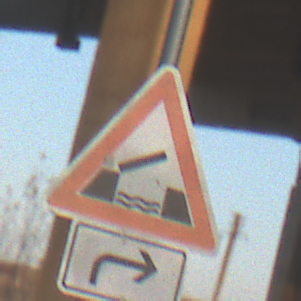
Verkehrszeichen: BeweglicheBruecke
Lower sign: RichtungsangabeDurchPfeile5
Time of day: SunriseSunset
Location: Roofed (Suburban)
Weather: Clear
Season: NotSpecified
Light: Natural